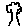
Label: tree